Question: I would like to implement a 'UITableView' in the center of a 'UIView'. Initially it has only 2 or 3 rows. When user adds more rows, it would extend in vertical direction, while the whole content remains in the center, as shown as below:

Is it possible to do that with 'UITableView'?
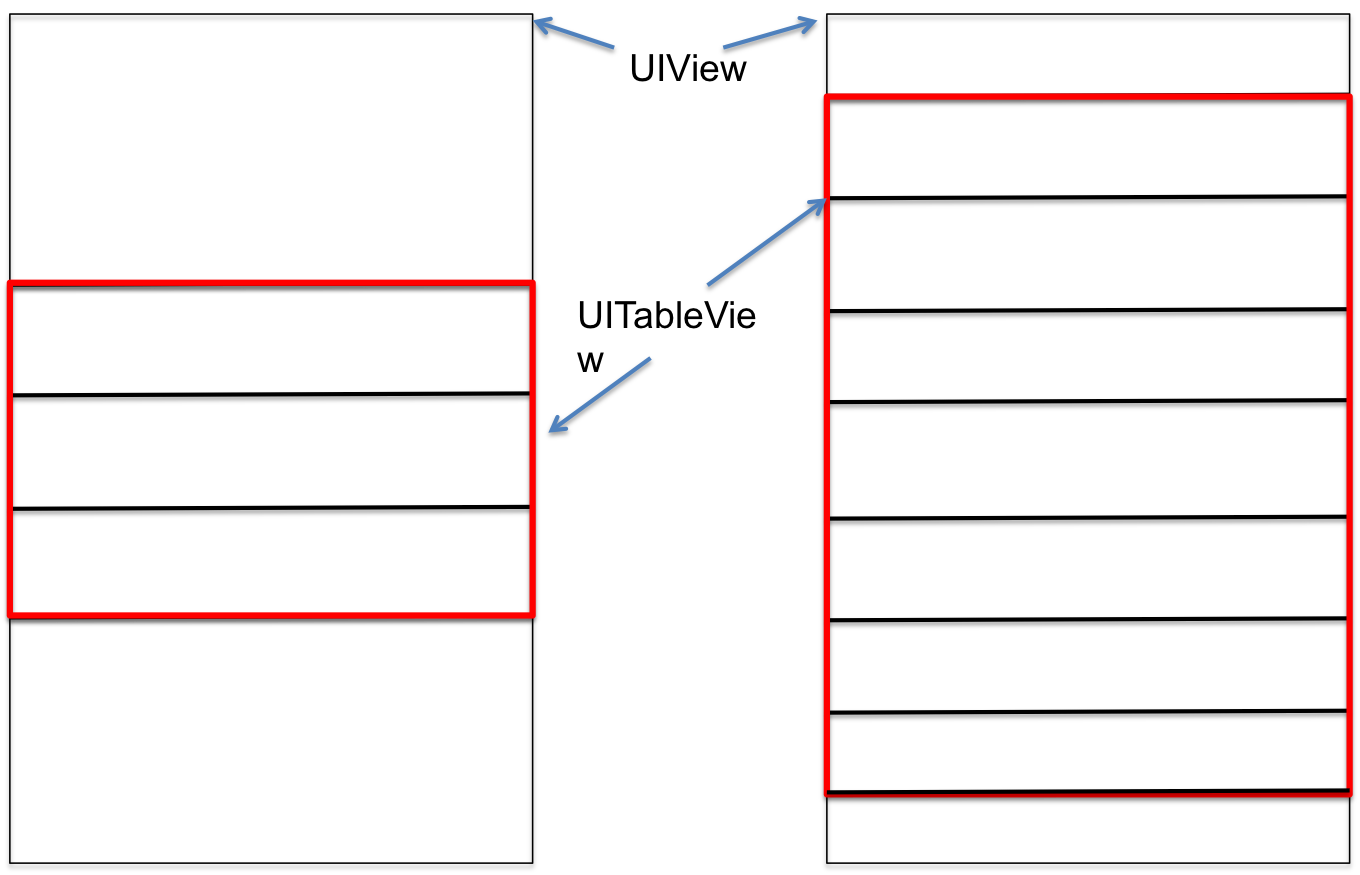
Answer: It can be done using 'contentOffset'.
1. Make your tableView's frame sitting in the bounds: tableView.frame = self.view.bounds;
tableView.autoresizingMask = UIViewAutoresizingFlexibleWidth|UIViewAutoresizingFlexibleHeight;
2. Declare a method -layoutTableView: - (void)layoutTableView {
CGSize contentSize = tableView.contentSize;
CGSize boundsSize = tableView.bounds.size;
CGFloat yOffset = 0;
if(contentSize.height < boundsSize.height) {
yOffset = floorf((boundsSize.height - contentSize.height)/2);
}
tableView.contentOffset = CGPointMake(0, yOffset);
}
3. When you call [tableView reloadData], just call [self layoutTableView] afterwards.